I will show an image sequence of human cooking. I have annotated the images with numbered circles. Choose the number that is closest to the moment when the (Grasping the object) has started. You are a five-time world champion in this game. Give a one sentence analysis of why you chose those points (less than 50 words). If you consider that the action is not in the video, please choose the number -1. Provide your answer at the end in a json file of this format: {"points": []}
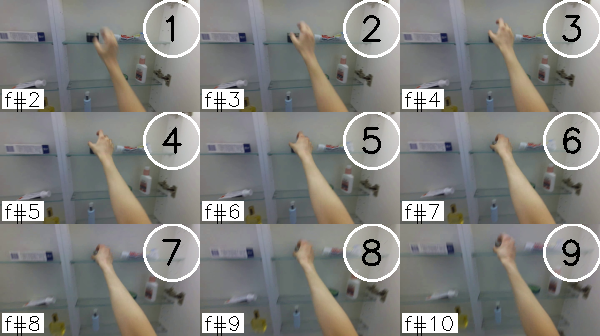
Frame 6 shows the clearest moment of hand-object contact.
{"points": [6]}